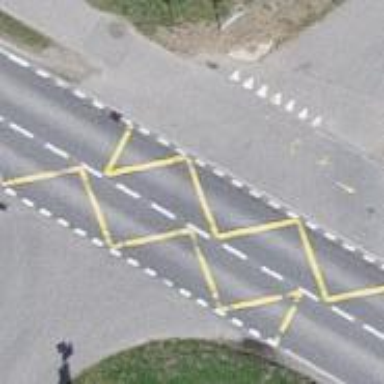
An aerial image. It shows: Bus stop with stop position for public transport.